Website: macys
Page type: customer-info-address
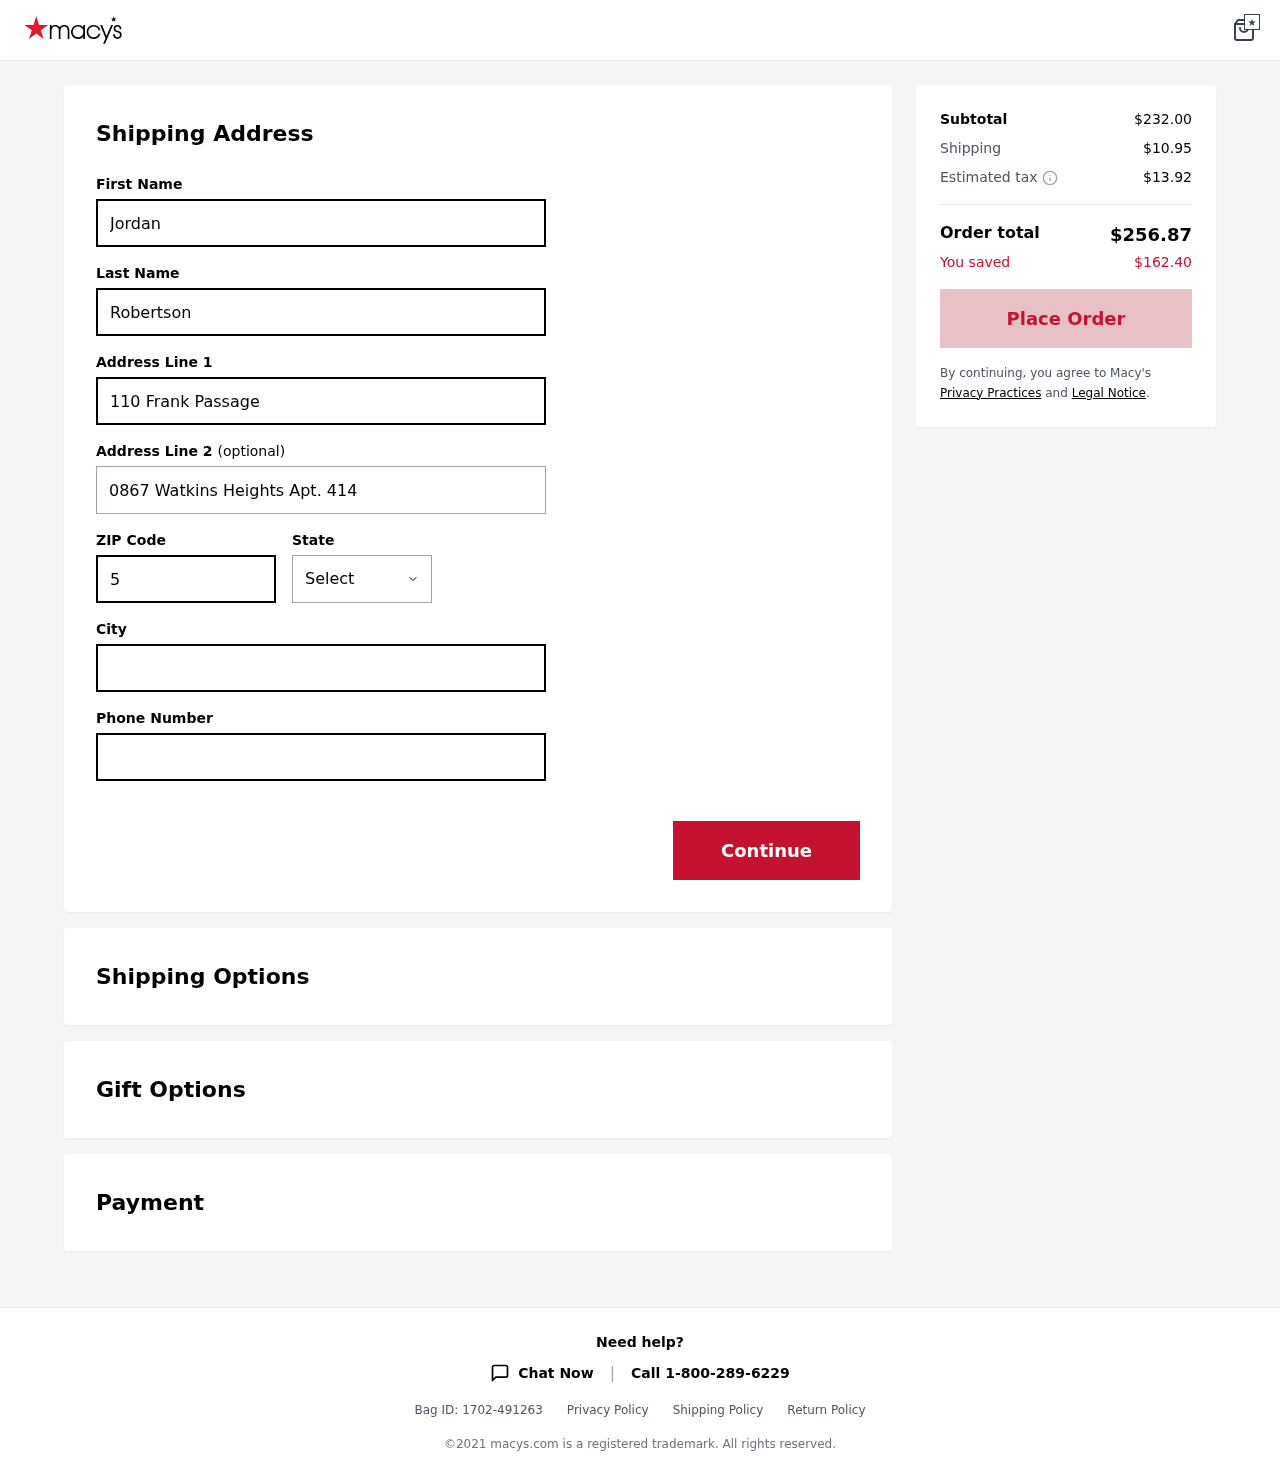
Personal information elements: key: PII_CITY
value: Arnoldshire
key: PII_FIRSTNAME
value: Jordan
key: PII_LASTNAME
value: Robertson
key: PII_PHONE
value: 7023868216
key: PII_POSTCODE
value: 51362
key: PII_STATE
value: North Carolina
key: PII_STREET
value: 110 Frank Passage
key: PII_STREET2
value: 0867 Watkins Heights Apt. 414
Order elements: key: ORDER_SUBTOTAL
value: $232.00
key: ORDER_SHIPPING_COST
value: $10.95
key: ORDER_TAX
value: $13.92
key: ORDER_TOTAL
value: $256.87
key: ORDER_SAVINGS
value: $162.40